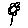
Label: flower